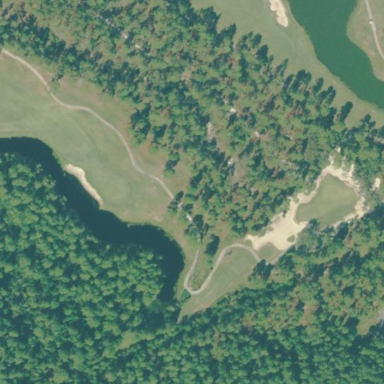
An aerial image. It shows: Sandy area is golf bunker.